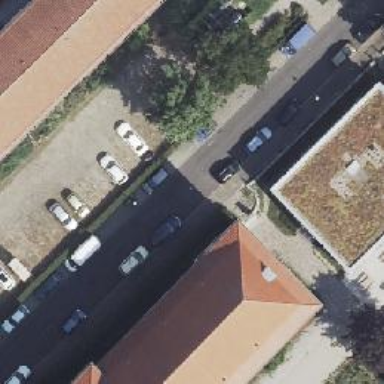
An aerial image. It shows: There is parking obstacle present.